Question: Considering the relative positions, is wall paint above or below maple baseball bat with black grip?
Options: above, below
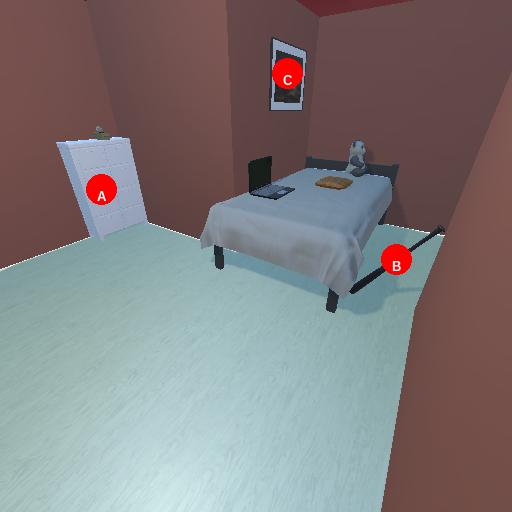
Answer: above